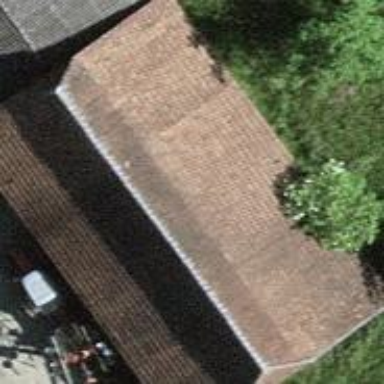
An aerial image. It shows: Rural barn.